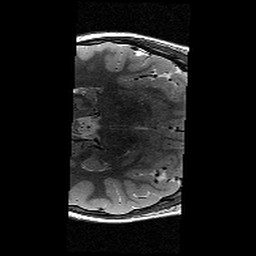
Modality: T2w
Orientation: axial
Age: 9
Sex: female
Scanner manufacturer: siemens
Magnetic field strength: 3 T
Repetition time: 9.23 s
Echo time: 0.067 s